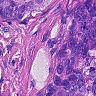
Metastatic tissue present: yes